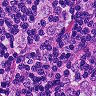
Metastatic tissue present: yes